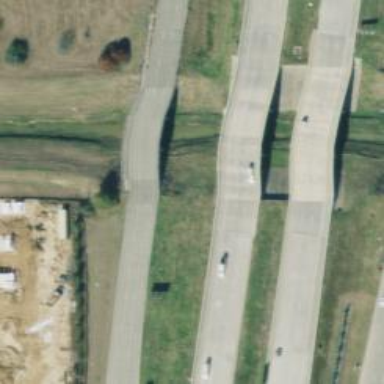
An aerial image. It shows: There is secondary road bridge with frontage road.